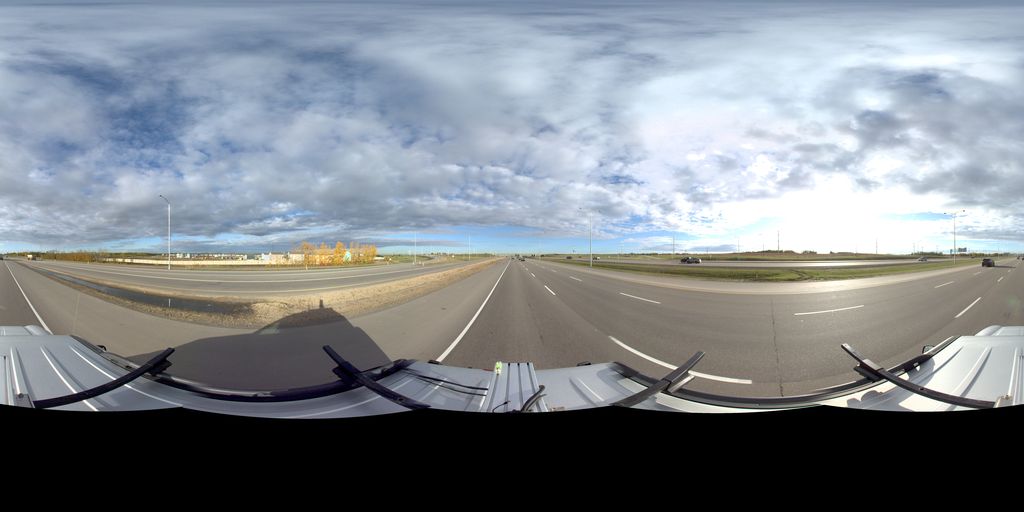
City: edmonton